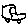
Label: car